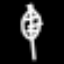
Label: leaf